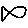
Label: fish